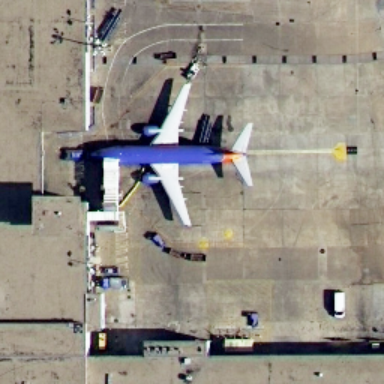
There is a purple airplane in the airport .